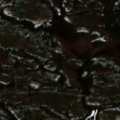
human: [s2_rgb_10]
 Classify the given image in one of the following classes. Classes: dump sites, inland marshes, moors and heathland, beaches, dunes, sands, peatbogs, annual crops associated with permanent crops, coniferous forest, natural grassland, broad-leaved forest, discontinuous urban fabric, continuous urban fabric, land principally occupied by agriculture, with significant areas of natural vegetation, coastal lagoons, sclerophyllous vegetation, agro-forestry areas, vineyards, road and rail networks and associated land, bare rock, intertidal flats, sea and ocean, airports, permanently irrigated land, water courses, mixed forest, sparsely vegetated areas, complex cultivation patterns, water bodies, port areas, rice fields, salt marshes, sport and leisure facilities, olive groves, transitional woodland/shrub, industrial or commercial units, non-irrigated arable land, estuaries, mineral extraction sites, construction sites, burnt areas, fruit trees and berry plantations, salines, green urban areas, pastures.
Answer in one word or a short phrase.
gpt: coniferous forest, mixed forest, transitional woodland/shrub, water bodies